Field crop: maize
Growth stage: 2
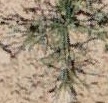
Species: salsola